Interaction volume radius: 5 \u00c5
Interaction volume height: 20 \u00c5
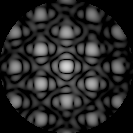
Disorder parameter: 0.1469